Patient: sex M, age 48
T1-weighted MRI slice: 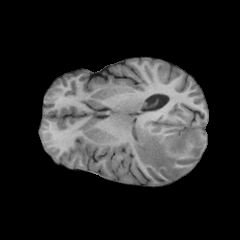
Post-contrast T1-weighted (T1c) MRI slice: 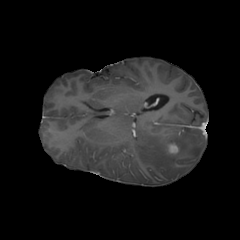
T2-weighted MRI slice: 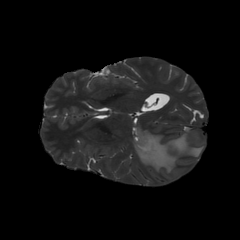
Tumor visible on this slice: yes
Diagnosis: Glioblastoma, IDH-wildtype
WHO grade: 4